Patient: sex M, age 79
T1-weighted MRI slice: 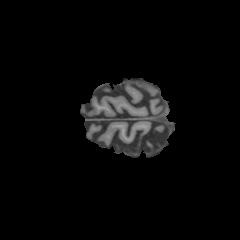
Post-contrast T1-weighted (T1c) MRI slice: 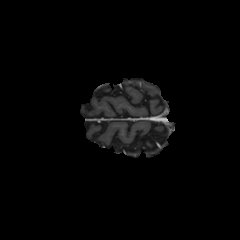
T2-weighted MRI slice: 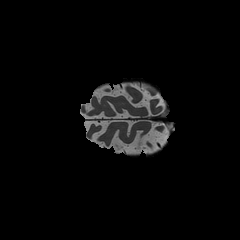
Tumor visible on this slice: no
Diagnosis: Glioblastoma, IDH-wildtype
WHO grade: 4